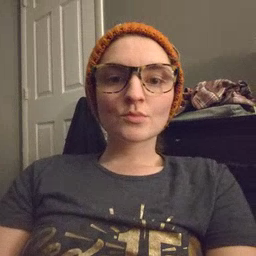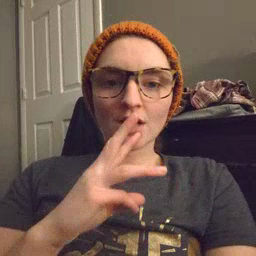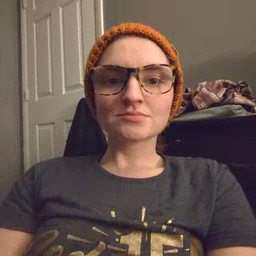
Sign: water